Question: What is the movie title?
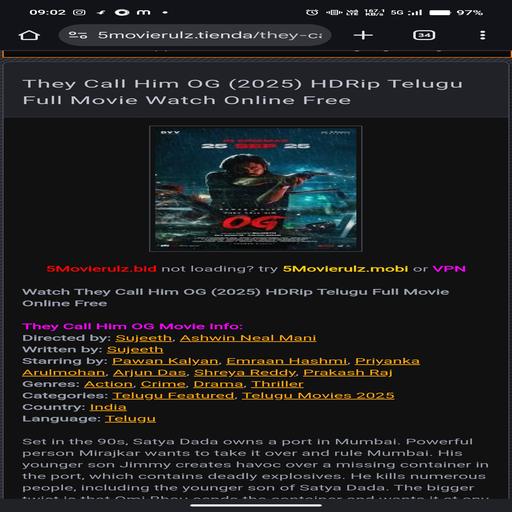
Answer: They Call Him OG